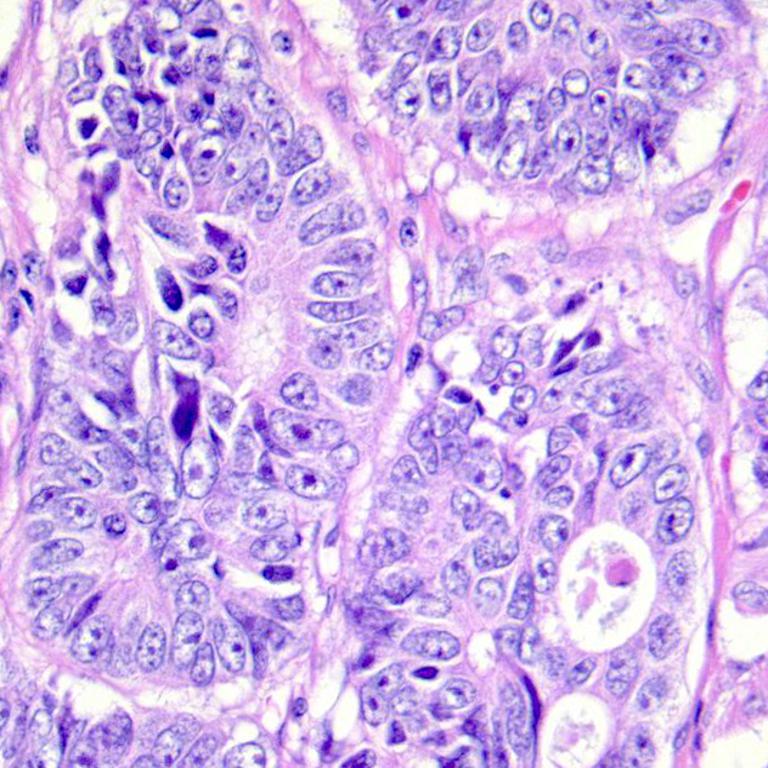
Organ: colon
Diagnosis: adenocarcinomas